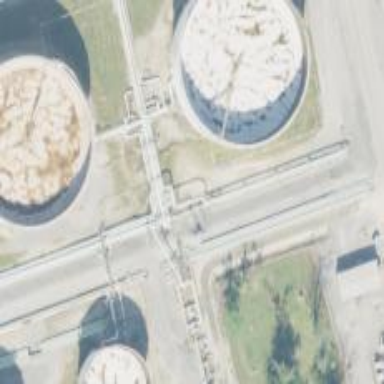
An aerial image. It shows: Storage tank created as man-made structure.